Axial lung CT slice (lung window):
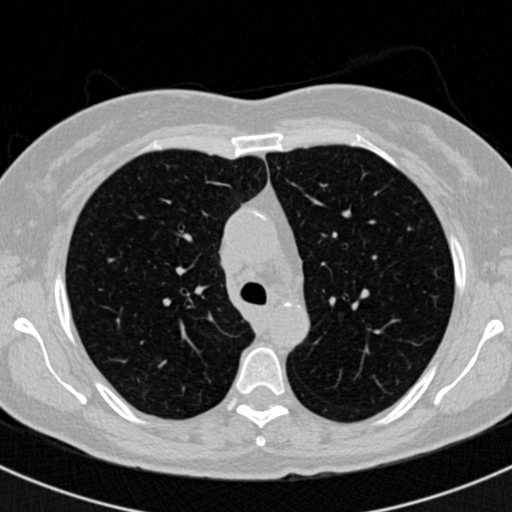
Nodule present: no